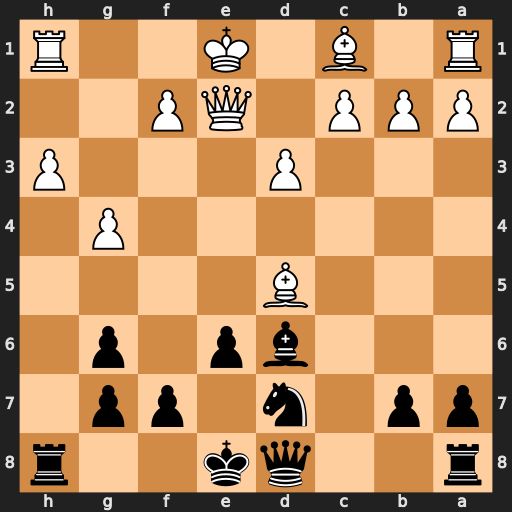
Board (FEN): r2qk2r/pp1n1pp1/3bp1p1/3B4/6P1/3P3P/PPP1QP2/R1B1K2R
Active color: b
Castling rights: KQkq
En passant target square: -
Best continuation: Qa5+ Bd2 Qxd5